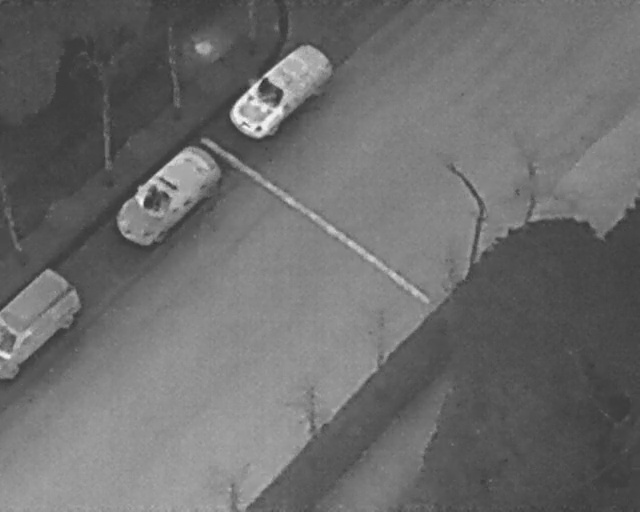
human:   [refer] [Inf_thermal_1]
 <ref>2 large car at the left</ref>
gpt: <box>[[-2, 55, 14, 70, 2], [17, 32, 35, 42, 44]]</box>